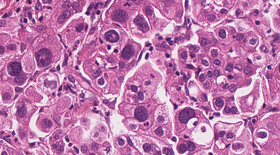
Tumor epithelial tissue: yes
Tumor-associated stroma tissue: no
Normal tissue: no